Question: <URL>
I am using '::-webkit-scrollbar' to make a custom scrollbar in Chrome. I have a 'border-radius: 10px' and in doing that, there are white corners at the top:

Sorry, it's kinda hard to see since it's a scrollbar.
I want the corners to be the same color as the header div ('#dadae3'). Is there any way to get rid of the white corners using CSS only without changing the styles of the scrollbar?
CSS (entire):
'''
body {
padding: 0;
margin: 0
}
::-webkit-scrollbar {
width: 13px;
}
::-webkit-scrollbar-track {
background: #ffffff;
border-radius: 10px;
border: 1px solid #aeaeb5
}
::-webkit-scrollbar-thumb {
background: #dadae3;
border-radius: 10px;
border: 1px solid #aeaeb5
}
::-webkit-scrollbar-thumb:hover {
background: #c4c4cc
}
::-webkit-scrollbar-thumb:active {
background: #aeaeb5
}
'''
HTML:
'''
<div style='background: #dadae3; width: 100%; height: 30px;'></div>
<div style='width: 100%; height: 1000px'></div>
'''
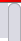
Answer: You have to set the '::-webkit-scrollbar-corner' pseudo-element, e.g.
'''
::-webkit-scrollbar-corner { background: rgba(0,0,0,0.5); }
'''